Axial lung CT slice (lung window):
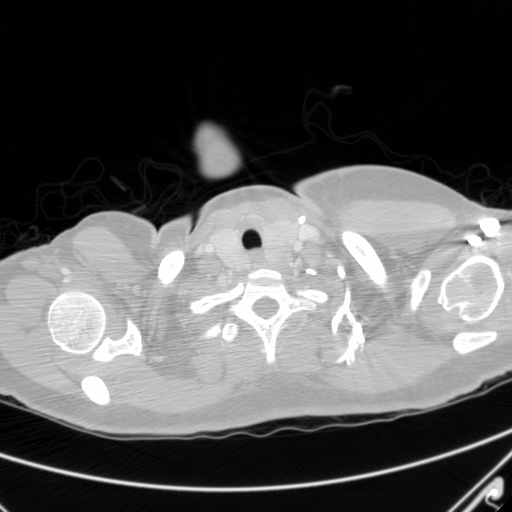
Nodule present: no